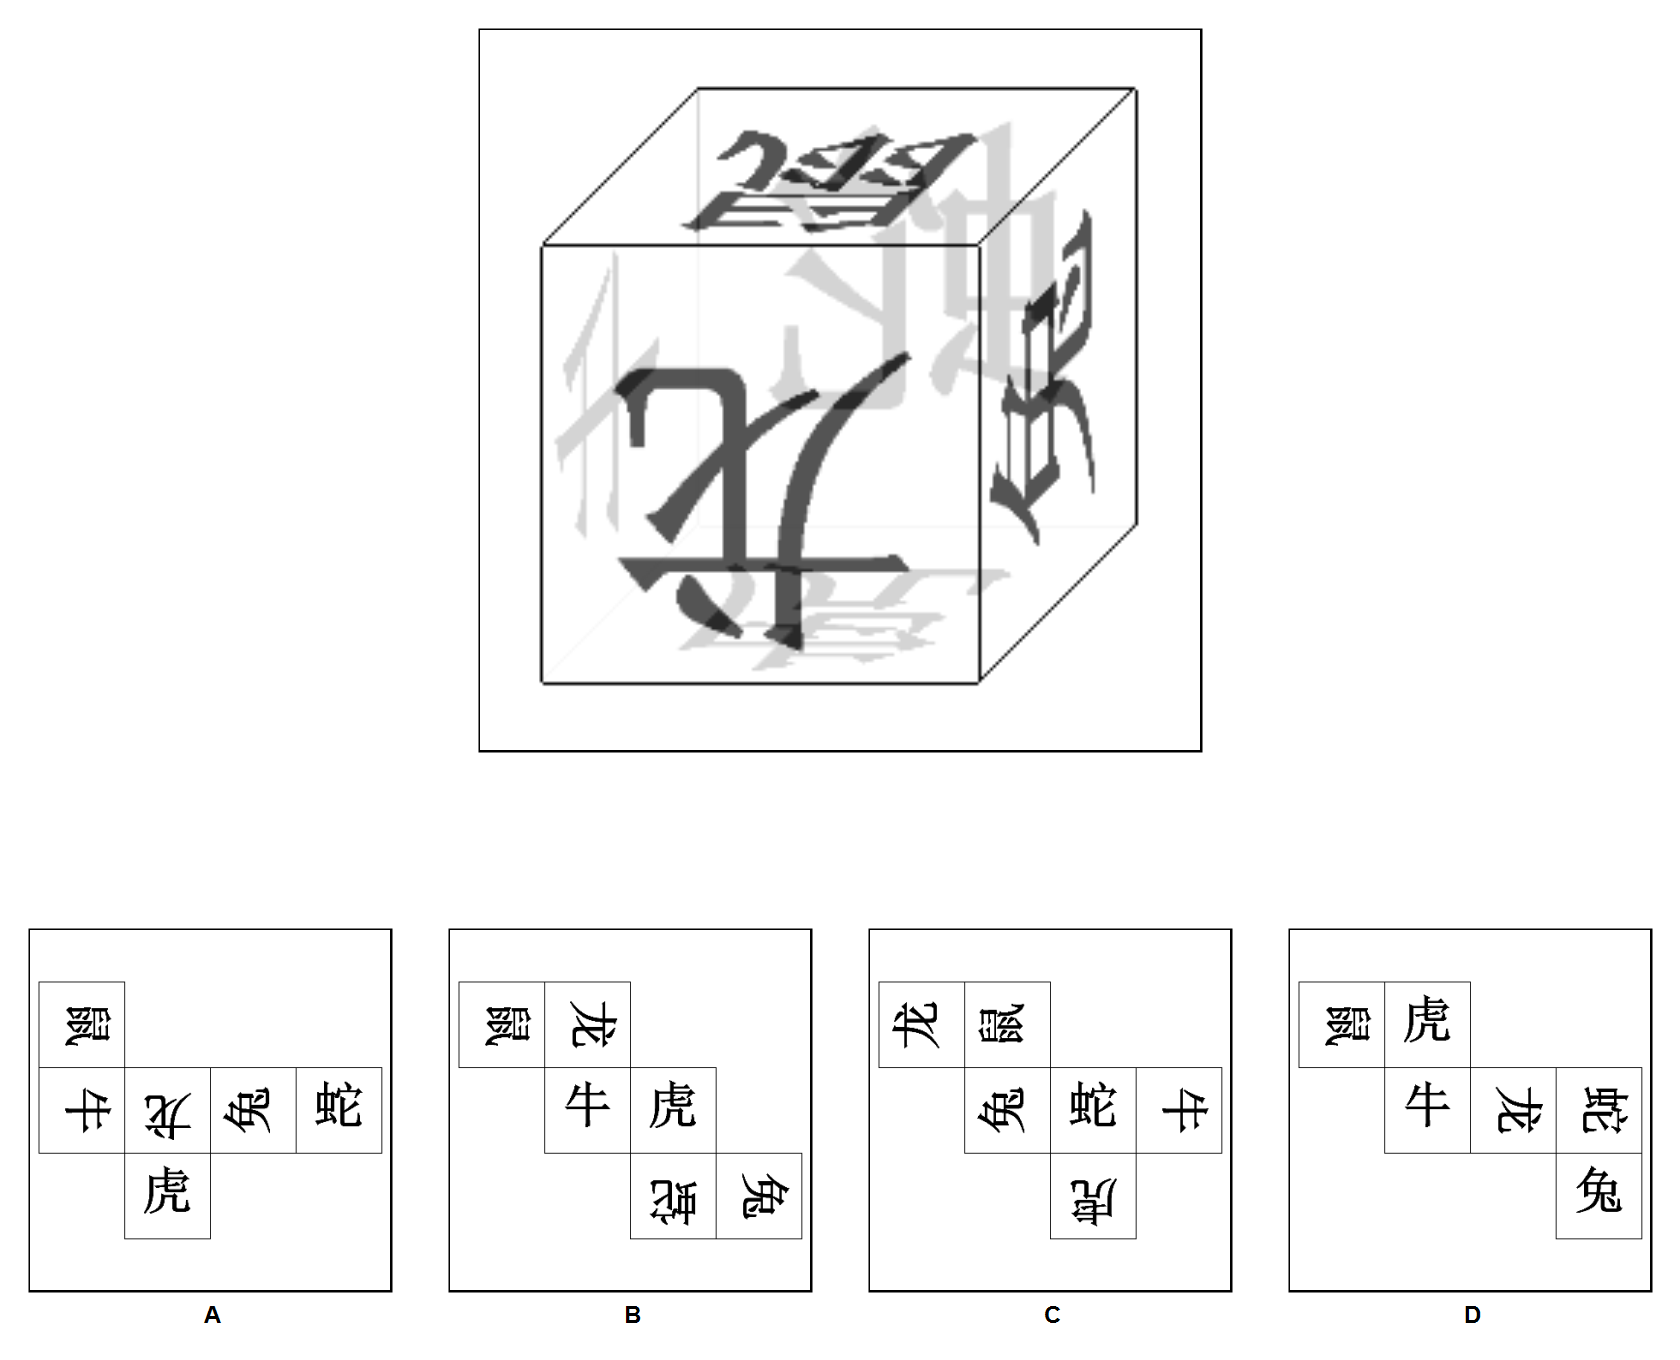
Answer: D